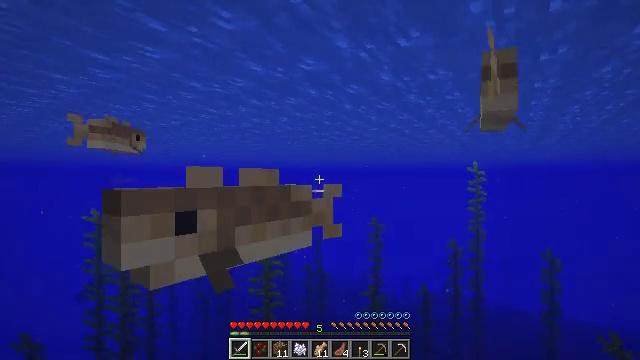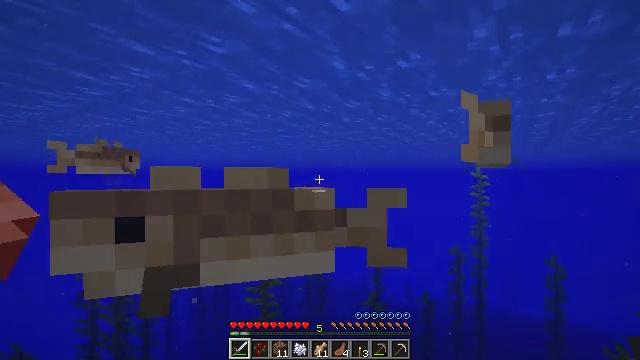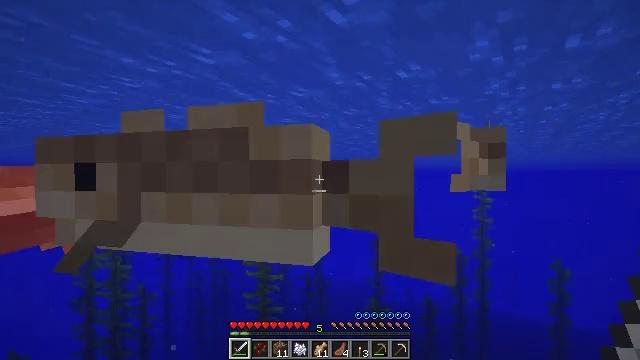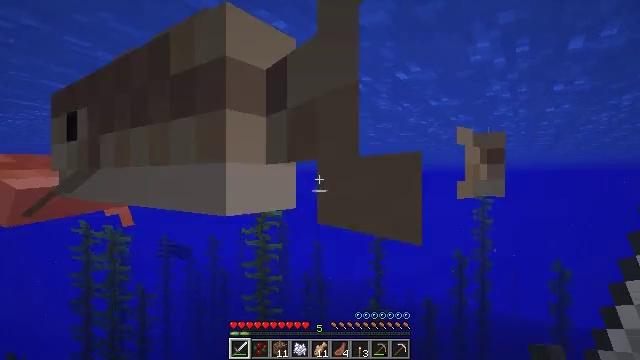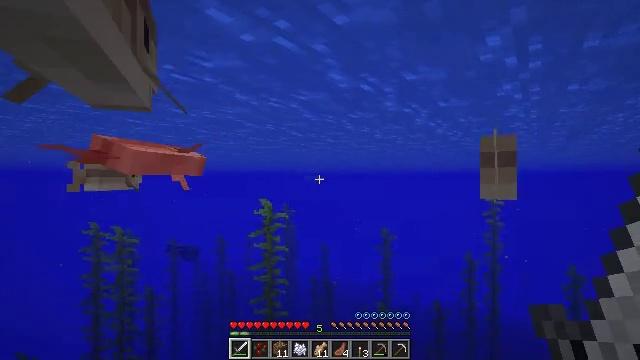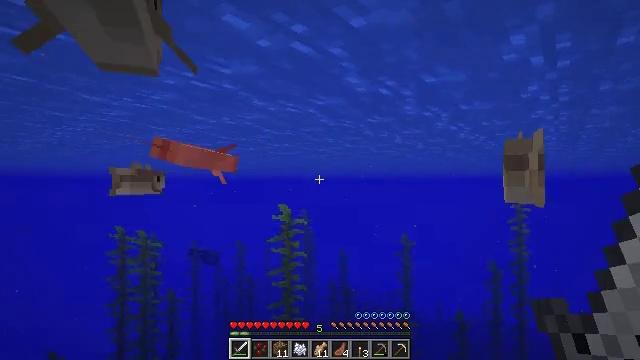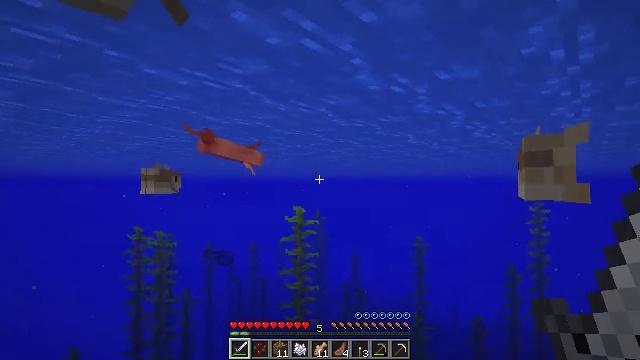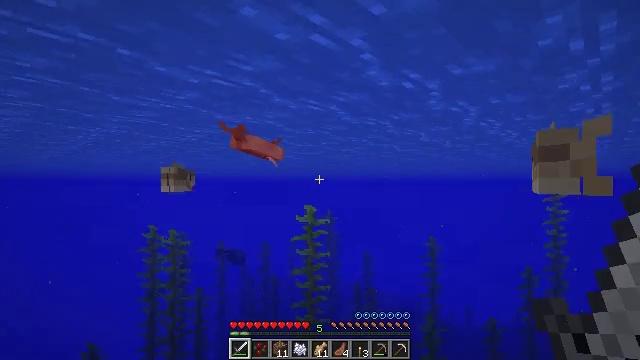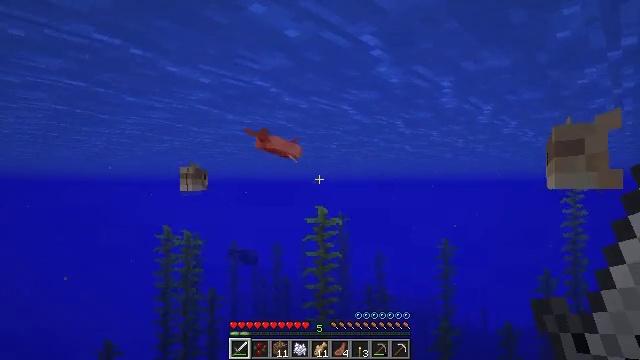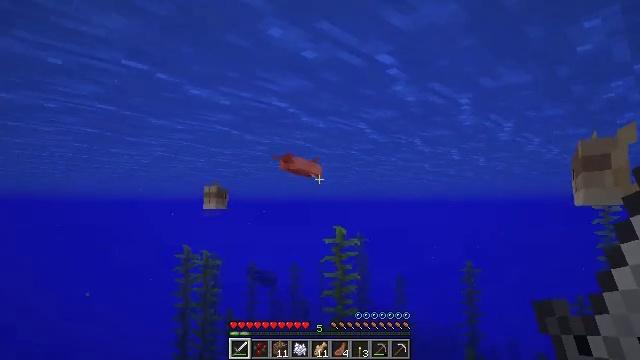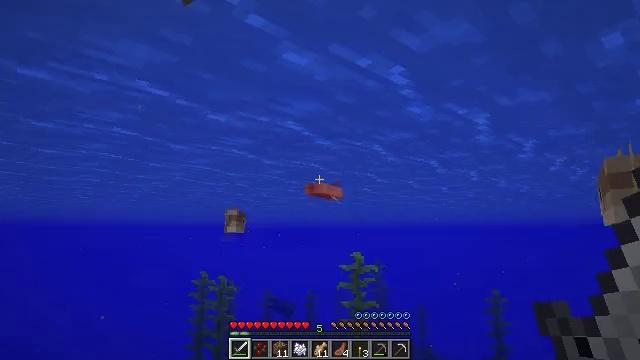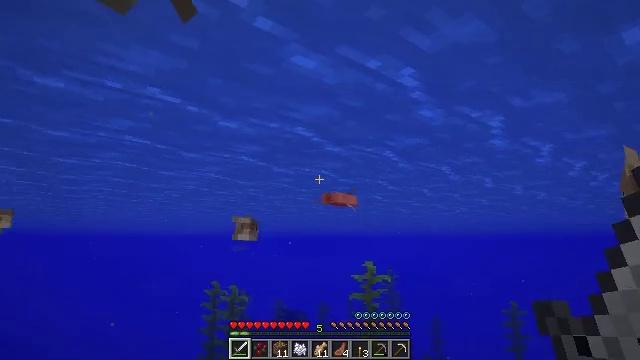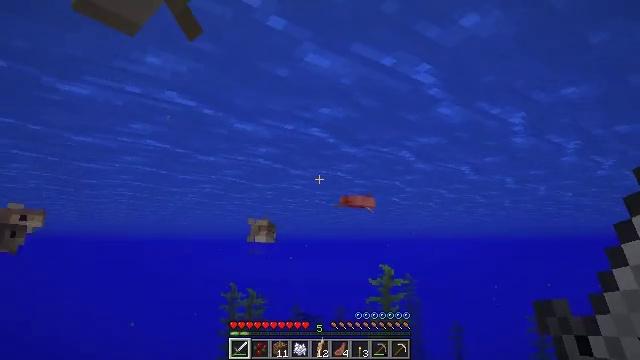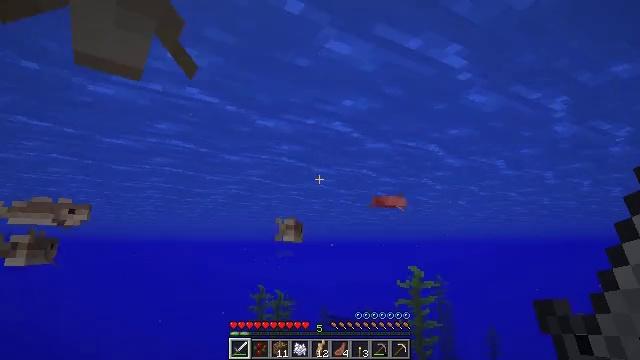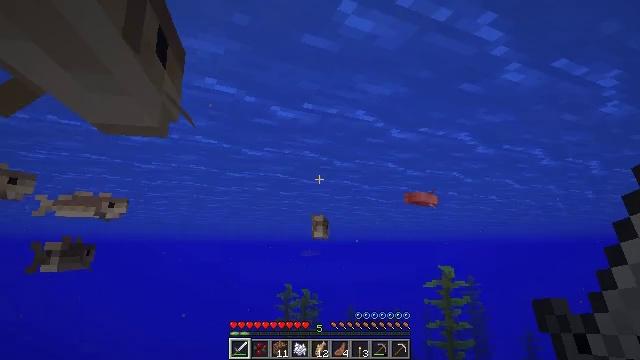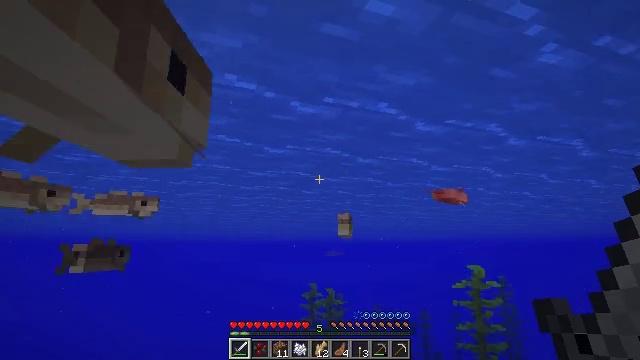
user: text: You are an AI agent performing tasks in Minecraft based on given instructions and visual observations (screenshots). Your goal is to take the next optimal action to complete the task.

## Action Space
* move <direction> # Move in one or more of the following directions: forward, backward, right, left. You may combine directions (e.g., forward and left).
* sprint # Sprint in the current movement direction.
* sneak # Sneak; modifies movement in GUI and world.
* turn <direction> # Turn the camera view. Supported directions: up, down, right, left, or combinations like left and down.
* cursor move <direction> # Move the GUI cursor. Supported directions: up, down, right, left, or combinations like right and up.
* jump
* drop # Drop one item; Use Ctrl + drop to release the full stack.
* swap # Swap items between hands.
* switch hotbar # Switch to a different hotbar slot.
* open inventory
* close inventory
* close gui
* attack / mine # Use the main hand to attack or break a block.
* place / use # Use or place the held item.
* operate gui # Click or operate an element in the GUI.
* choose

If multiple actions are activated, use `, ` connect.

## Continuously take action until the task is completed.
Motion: motion action
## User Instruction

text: Hunt fish.
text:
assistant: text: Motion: no_op
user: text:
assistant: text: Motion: no_op
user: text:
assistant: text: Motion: no_op
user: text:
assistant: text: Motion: turn left
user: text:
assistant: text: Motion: turn left and up
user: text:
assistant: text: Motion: turn left
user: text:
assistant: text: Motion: turn left
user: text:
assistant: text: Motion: turn left
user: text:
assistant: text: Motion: turn left and up
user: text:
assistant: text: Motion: move forward, turn left and up
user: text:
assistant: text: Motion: move forward, turn left and up
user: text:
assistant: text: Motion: move forward, turn left
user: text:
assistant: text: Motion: move forward, turn left
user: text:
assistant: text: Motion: move forward, turn left
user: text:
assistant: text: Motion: move forward, turn left
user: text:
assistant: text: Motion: turn left
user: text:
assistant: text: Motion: turn left
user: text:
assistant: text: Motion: turn left
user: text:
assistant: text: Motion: no_op
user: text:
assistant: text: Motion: turn left
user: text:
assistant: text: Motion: turn left and down
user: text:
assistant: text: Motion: turn left and down
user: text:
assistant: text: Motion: turn left and down, attack / mine
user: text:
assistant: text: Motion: turn left and down, attack / mine
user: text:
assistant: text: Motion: turn down, attack / mine
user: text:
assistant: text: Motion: move forward, turn down, attack / mine
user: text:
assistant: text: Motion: move forward
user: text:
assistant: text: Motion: move forward, turn right and up
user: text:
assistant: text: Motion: move forward, turn right and up
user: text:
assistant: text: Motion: move forward, turn right and up